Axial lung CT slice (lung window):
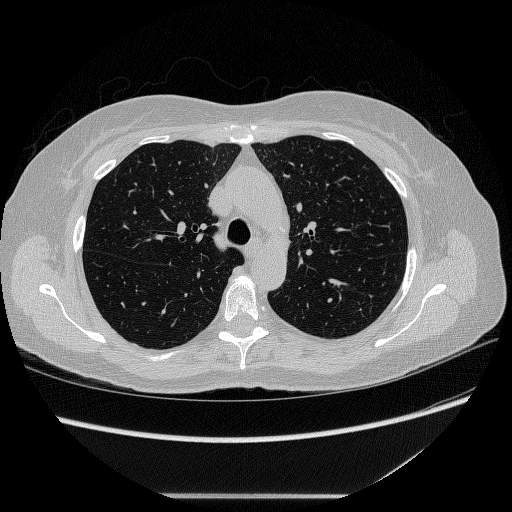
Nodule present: no